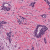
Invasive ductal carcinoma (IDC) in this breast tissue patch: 0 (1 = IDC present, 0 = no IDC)